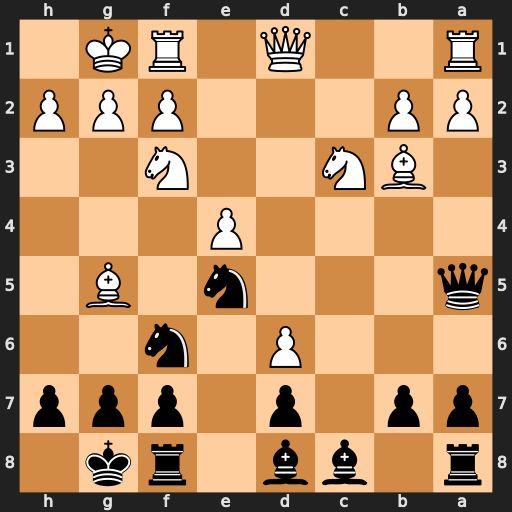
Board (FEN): r1bb1rk1/pp1p1ppp/3P1n2/q3n1B1/4P3/1BN2N2/PP3PPP/R2Q1RK1
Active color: b
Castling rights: -
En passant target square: -
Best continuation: Nxf3+ Qxf3 Qxg5